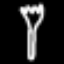
Label: fork